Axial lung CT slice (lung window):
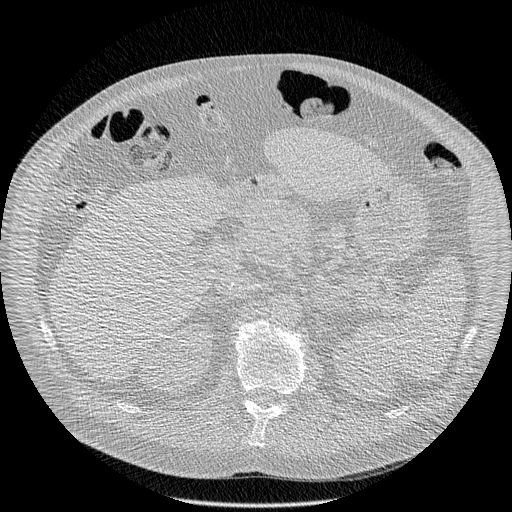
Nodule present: no